Field crop: maize
Growth stage: 2
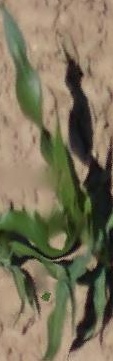
Species: maize